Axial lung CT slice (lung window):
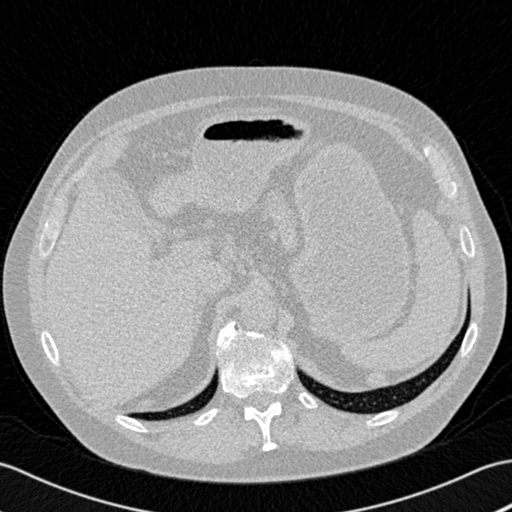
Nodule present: no